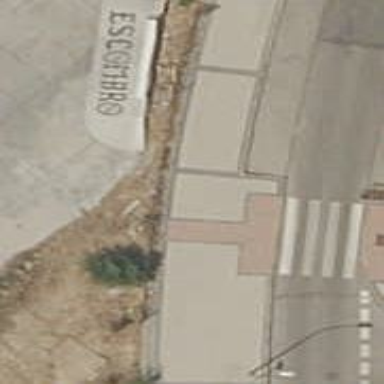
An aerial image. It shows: Sidewalk made of paving stones.